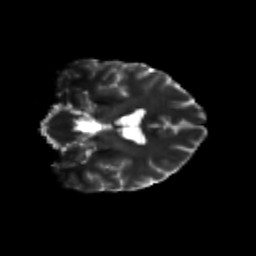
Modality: T2w
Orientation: coronal
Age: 36
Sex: male
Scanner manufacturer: siemens
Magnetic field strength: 3 T
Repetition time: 3.5 s
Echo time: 0.125 s